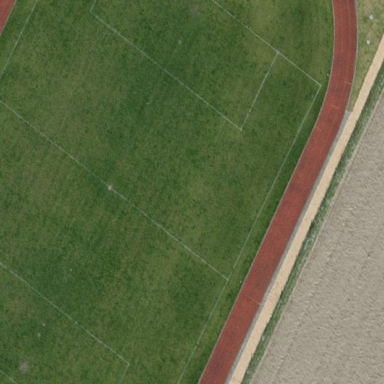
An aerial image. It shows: Grass pitch designated for soccer.